Question: i am trying to set the maximum and minimum image of MPVolumeView but i can't get it working
here is the code
'''
VolumeView.setVolumeThumbImage(UIImage(named: "VolumeSlider"), forState: UIControlState.Normal)
VolumeView.setMinimumVolumeSliderImage(UIImage(named: "VolumeUp"), forState: UIControlState.Normal)
VolumeView.setMaximumVolumeSliderImage(UIImage(named: "VolumeDown"), forState: UIControlState.Normal)
'''
and here is the result

does any one had this problem before , any help will be great ?
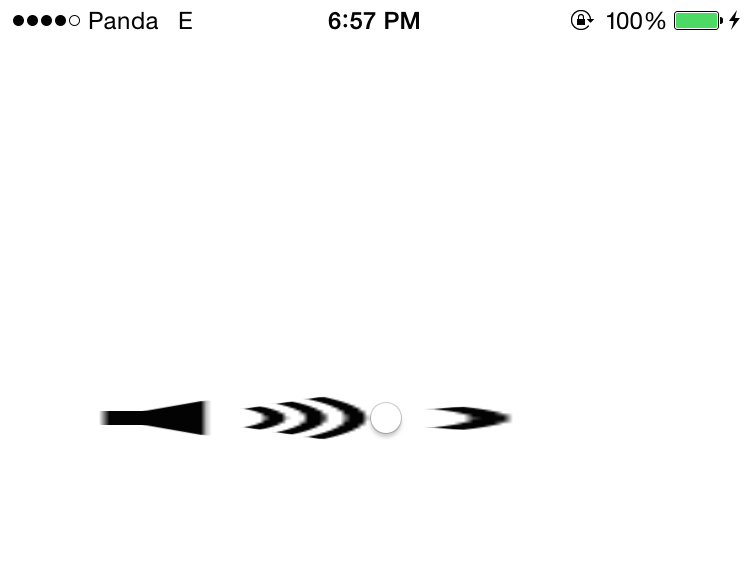
Answer: The code you have written is fine, however, you misunderstood what 'setMinimumVolumeSliderImage' and 'setMaximumVolumeSliderImage' achieve. These methods are for actually setting the track images of the control.
You're looking for something comparable to 'minimumValueImage' and 'maximumValueImage' on 'UISlider'. Unfortunately, 'MPVolumeView' doesn't have such methods.
The only work around would be to position a 'UIImageView' either side of the volume view to show your images. The downside to this is that the route button will get in the way for the maximum value image, so you would have to set 'showsRouteButton = NO;' to prevent this.